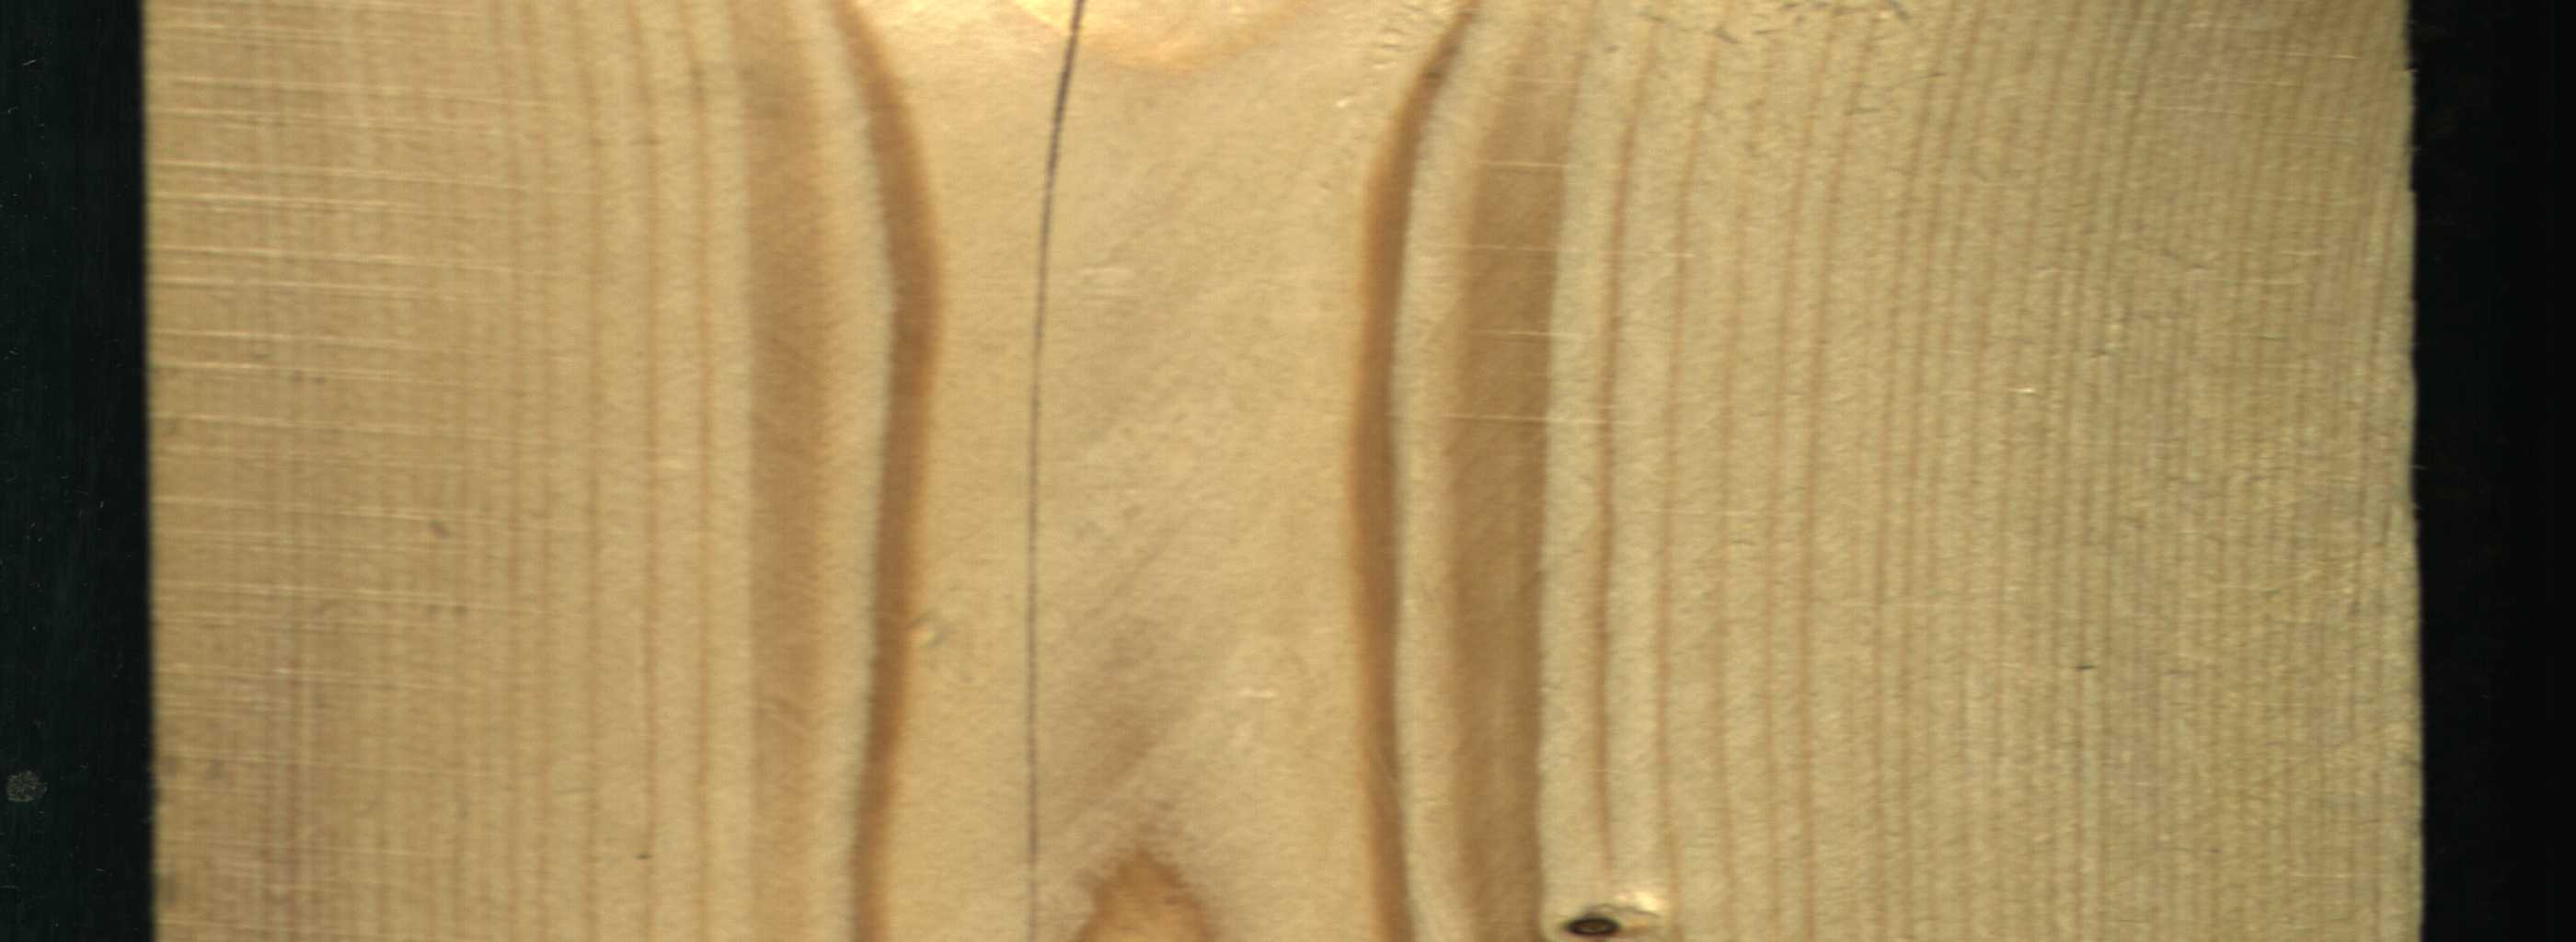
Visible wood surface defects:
Quartzity
Crack
Dead_Knot